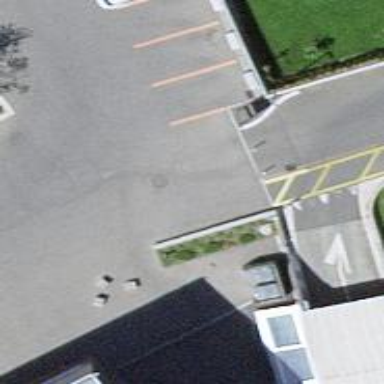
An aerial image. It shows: Bollard barrier.